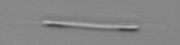
Label: Leptocylindrus